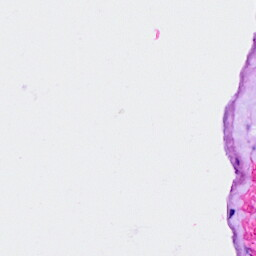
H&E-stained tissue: Ovarian